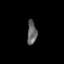
Tissue: skin
Cell type: Epithelial cells
Senescence score: 0.1359
Nuclear area (px): 225
Mean DAPI intensity: 98.8